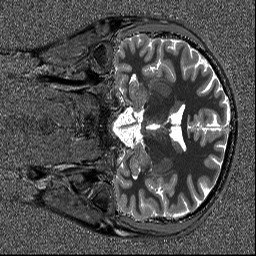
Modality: T1map
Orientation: coronal
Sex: male